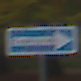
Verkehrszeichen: EinbahnstrasseRechtsweisend
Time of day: Midday
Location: Outdoor (Nature)
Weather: Overcast
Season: Autumn
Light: Natural